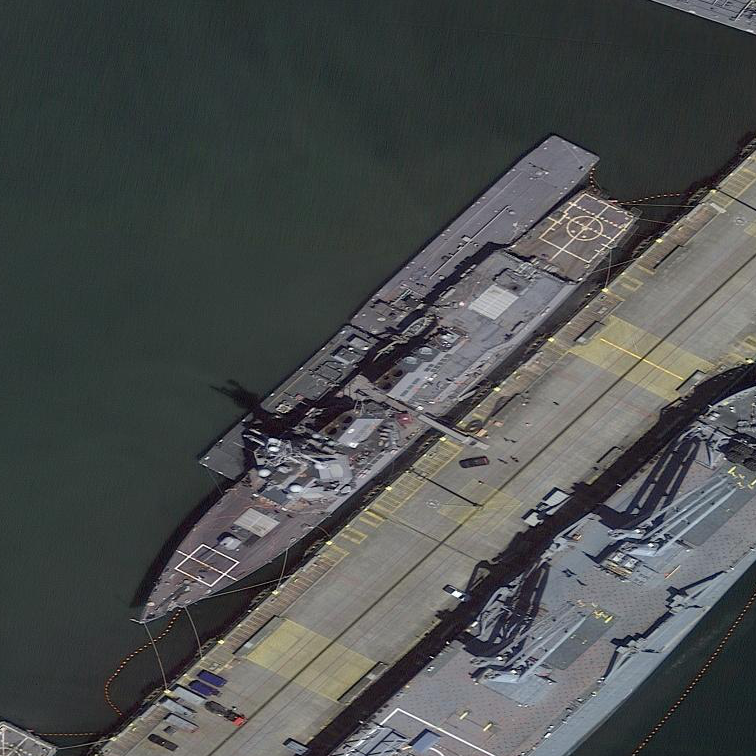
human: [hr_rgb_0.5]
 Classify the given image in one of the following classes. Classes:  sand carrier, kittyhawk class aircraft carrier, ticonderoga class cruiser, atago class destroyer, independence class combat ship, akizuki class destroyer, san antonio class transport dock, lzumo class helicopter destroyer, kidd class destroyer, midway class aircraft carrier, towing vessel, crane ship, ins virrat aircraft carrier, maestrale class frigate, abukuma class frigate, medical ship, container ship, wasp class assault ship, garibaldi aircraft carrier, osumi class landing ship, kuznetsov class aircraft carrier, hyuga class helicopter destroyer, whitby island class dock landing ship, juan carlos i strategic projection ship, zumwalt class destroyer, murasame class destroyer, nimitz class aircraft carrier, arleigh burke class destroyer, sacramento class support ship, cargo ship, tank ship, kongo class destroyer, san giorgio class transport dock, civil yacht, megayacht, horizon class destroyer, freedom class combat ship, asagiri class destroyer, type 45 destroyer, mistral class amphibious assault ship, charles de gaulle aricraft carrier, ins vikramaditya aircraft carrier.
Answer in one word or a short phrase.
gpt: Arleigh Burke class destroyer